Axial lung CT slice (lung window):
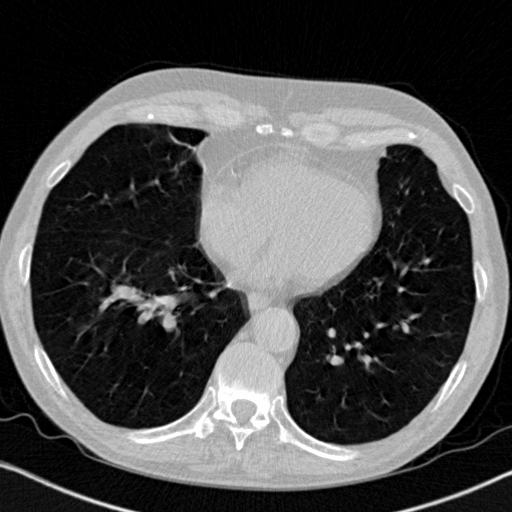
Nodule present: no